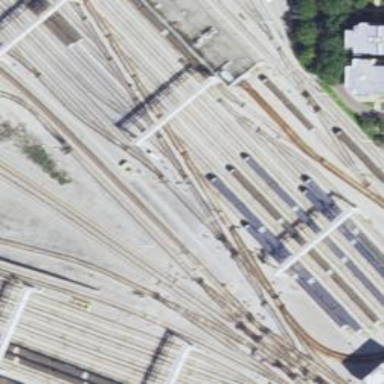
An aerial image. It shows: Yard area with electrified rail tracks.